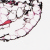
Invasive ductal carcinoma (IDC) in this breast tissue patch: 0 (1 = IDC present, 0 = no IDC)